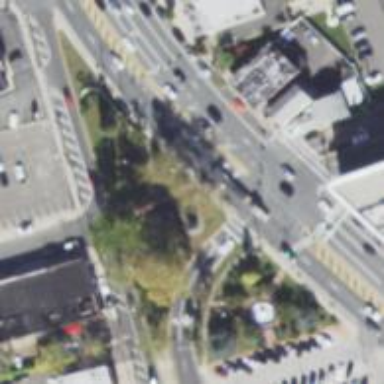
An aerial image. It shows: Mini roundabout on the road.